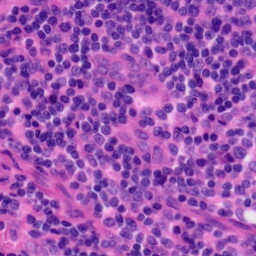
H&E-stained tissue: Tonsil